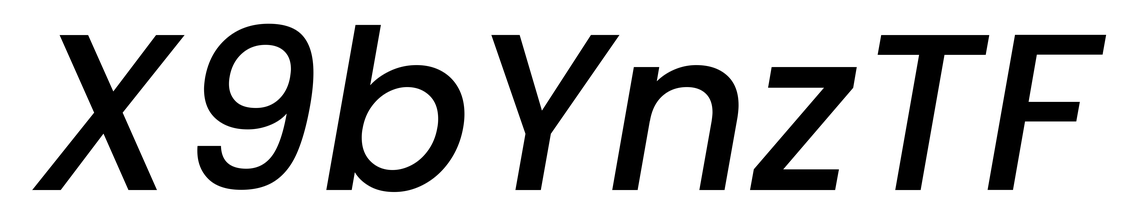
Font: Poppins-MediumItalic